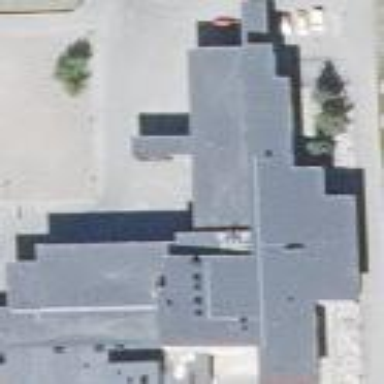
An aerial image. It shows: School building.